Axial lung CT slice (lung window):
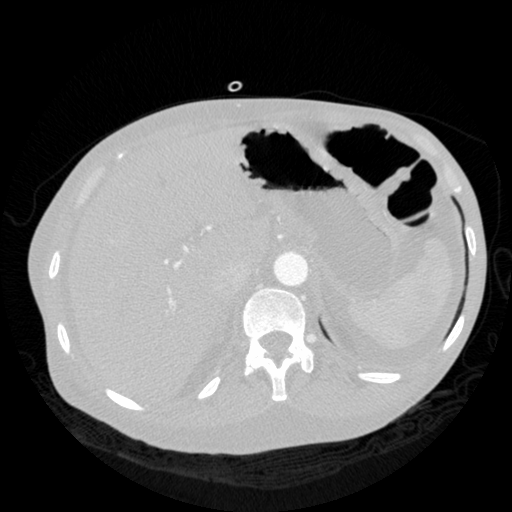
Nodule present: no